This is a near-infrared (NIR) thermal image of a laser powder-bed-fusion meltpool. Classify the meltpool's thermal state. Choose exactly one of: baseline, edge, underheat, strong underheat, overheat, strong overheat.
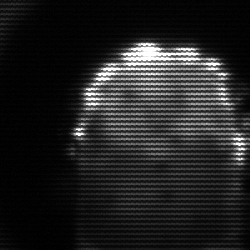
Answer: baseline